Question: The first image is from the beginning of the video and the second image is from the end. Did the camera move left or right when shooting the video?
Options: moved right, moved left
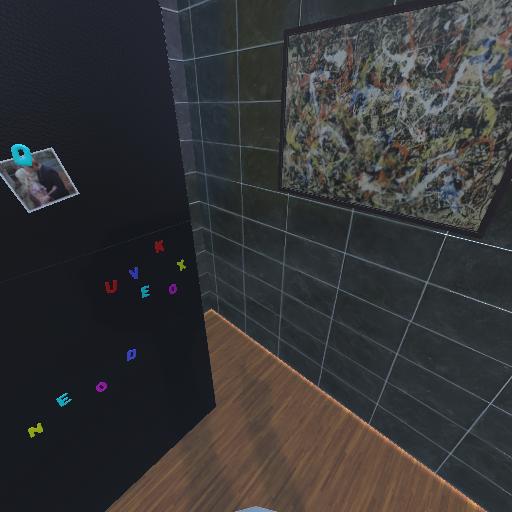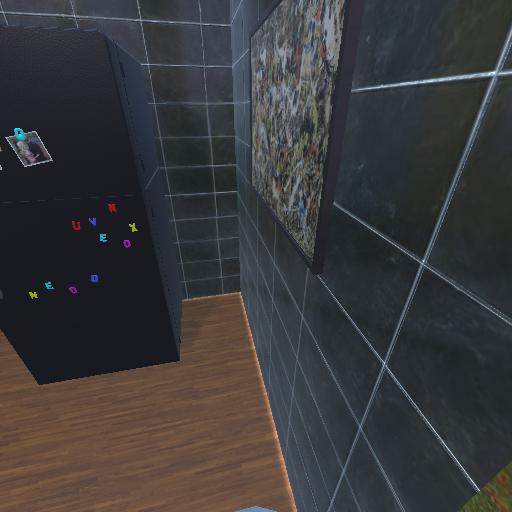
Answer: moved right